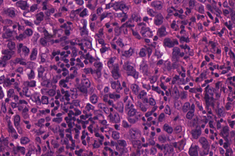
Tumor epithelial tissue: yes
Tumor-associated stroma tissue: yes
Normal tissue: no